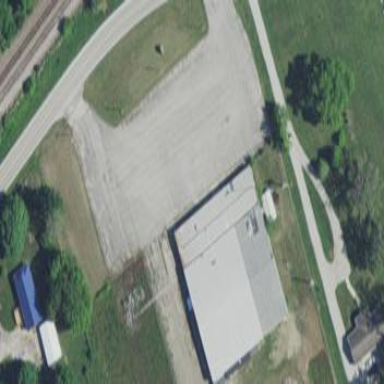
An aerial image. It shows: Building that houses bowling alley.